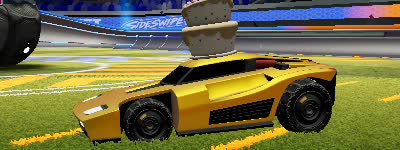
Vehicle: breakout